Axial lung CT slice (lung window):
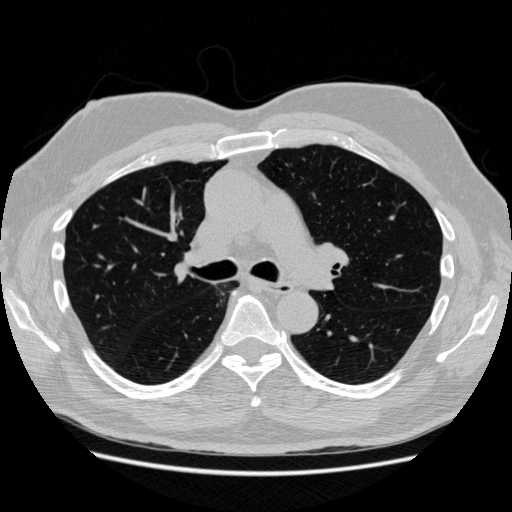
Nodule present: no